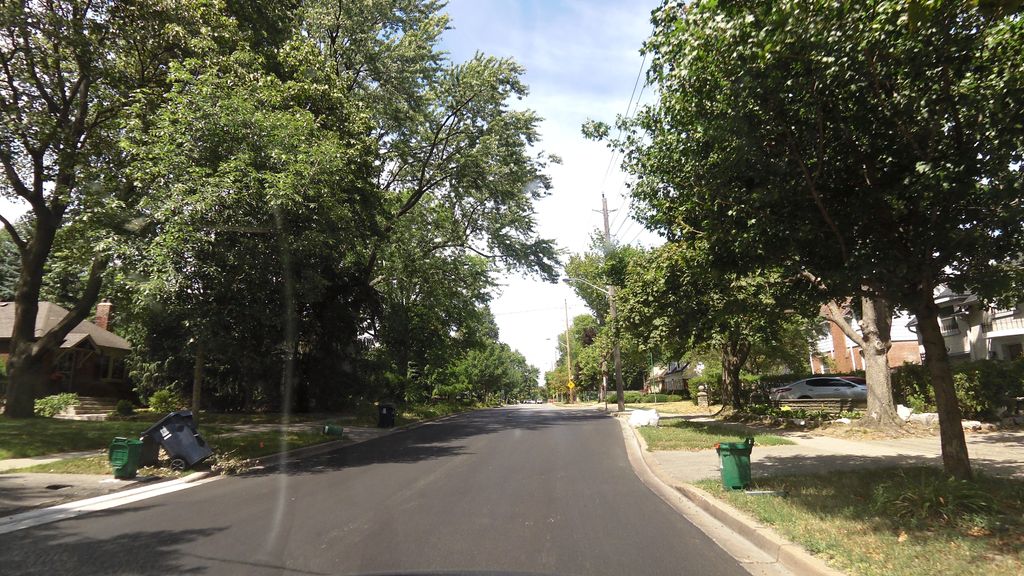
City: toronto